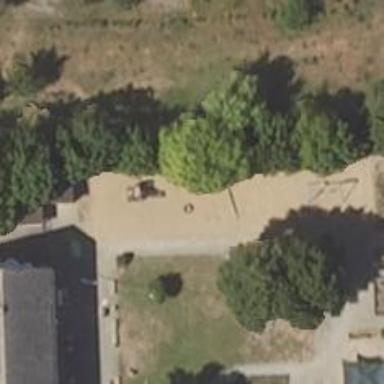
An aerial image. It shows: Playground area for leisure activities on the land.